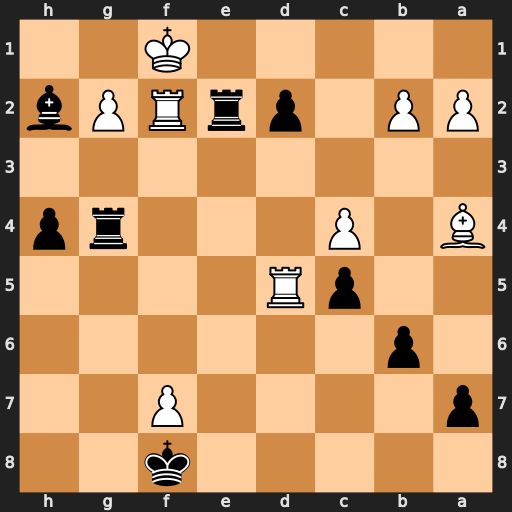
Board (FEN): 5k2/p4P2/1p6/2pR4/B1P3rp/8/PP1prRPb/5K2
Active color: b
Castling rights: -
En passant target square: -
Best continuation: Re1#